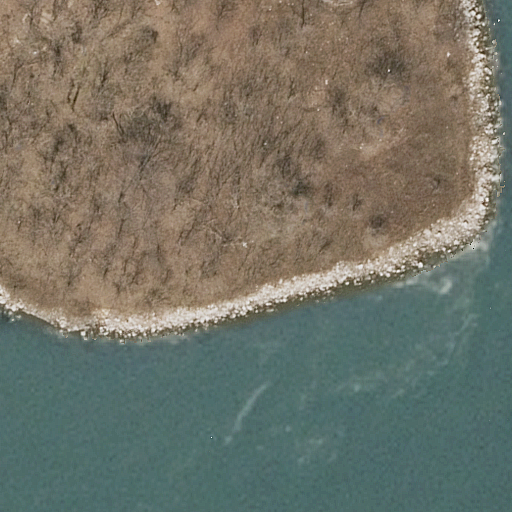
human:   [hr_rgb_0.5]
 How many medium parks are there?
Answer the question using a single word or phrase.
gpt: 0

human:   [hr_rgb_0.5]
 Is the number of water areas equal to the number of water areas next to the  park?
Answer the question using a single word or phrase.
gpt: yes

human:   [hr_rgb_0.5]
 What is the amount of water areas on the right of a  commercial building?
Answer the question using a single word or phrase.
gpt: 0

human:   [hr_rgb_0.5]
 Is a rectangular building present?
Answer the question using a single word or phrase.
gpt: no

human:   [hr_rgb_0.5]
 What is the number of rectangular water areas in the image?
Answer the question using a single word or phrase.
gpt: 0

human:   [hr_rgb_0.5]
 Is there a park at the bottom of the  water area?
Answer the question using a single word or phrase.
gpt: no

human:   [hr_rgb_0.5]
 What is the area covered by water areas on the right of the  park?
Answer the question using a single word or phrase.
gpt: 5089m2

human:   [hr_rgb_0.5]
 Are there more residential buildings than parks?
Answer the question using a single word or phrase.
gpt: no

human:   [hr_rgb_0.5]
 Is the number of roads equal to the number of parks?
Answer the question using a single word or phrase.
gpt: no

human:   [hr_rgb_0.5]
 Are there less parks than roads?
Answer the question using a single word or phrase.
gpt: no

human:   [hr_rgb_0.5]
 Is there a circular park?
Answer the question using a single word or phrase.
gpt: no

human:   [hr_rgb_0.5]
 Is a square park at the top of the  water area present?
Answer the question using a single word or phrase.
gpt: no

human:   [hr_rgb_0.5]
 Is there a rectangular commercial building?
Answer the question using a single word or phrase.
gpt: no

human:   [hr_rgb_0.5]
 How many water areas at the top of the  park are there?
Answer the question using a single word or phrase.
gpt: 0

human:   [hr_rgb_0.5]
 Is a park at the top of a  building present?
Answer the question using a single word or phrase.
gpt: no

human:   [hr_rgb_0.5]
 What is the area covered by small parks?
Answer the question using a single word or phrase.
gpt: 0m2

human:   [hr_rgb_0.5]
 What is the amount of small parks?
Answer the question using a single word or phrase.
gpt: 0

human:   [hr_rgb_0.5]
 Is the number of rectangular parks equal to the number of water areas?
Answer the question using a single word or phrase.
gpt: no

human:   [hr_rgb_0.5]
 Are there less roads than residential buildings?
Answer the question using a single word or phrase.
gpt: no

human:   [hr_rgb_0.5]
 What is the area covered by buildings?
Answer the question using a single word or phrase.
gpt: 0m2

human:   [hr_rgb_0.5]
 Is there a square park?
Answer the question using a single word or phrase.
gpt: no

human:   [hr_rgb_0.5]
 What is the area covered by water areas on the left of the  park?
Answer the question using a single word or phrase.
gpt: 0m2

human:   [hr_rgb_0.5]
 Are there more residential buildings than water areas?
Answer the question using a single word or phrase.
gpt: no

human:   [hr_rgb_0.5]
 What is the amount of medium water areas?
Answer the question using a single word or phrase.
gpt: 0

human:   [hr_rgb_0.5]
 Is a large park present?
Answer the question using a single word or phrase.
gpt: yes

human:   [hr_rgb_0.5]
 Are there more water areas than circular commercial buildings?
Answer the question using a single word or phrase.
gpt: yes

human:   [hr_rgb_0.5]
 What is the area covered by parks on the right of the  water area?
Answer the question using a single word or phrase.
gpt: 0m2

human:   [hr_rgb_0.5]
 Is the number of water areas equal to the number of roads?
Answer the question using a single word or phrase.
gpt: no

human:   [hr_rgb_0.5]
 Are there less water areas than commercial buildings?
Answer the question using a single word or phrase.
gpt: no

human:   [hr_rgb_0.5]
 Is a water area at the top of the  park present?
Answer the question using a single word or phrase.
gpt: no

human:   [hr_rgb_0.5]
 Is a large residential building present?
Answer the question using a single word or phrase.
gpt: no

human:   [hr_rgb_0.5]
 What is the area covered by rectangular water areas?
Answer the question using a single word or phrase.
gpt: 0m2

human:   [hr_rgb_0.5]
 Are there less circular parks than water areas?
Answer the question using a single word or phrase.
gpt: yes

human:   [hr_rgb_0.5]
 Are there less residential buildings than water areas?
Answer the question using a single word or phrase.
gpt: yes

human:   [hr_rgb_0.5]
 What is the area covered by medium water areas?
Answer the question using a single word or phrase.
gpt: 0m2

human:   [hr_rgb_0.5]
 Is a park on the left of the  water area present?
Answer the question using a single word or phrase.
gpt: yes